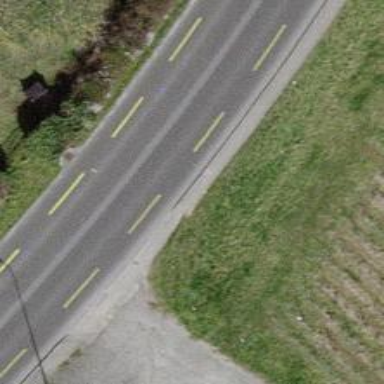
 including cycle lane on the left and sidewalk."